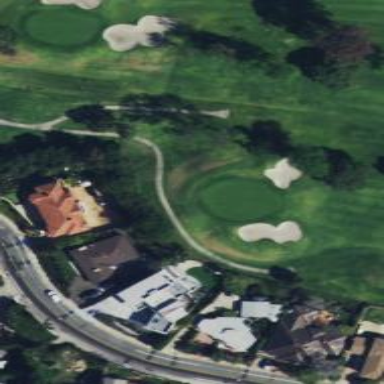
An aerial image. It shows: Path for both road and golf.